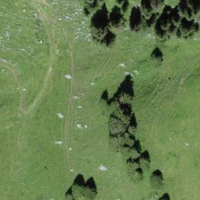
EUNIS habitat code: 23
Species observed at this site:
Pimpinella major